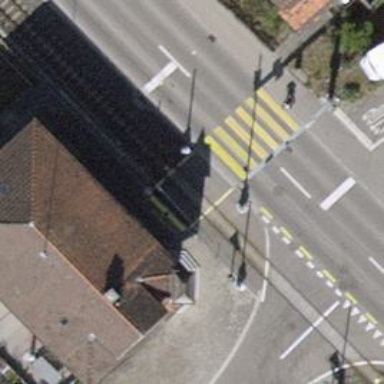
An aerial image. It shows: Railway crossing with traffic signals.